Question: How to show percentage in <URL> on chart like this?
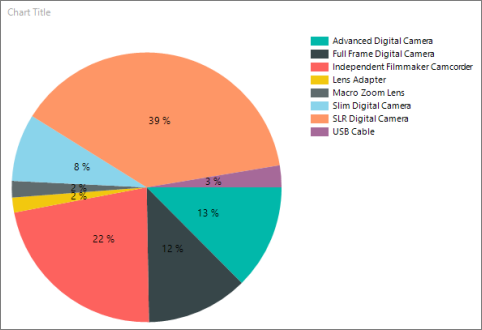
Answer: To do this task you have to enable to make the labels visible and place the position as LabelInsideHorizontal, in the following code the solution is shown.
'''
series->setLabelsVisible();
series->setLabelsPosition(QPieSlice::LabelInsideHorizontal);
for(auto slice : series->slices())
slice->setLabel(QString("%1%").arg(100*slice->percentage(), 0, 'f', 1));
'''
<URL>
PyQt5:
'''
import sys
from PyQt5 import QtCore, QtGui, QtWidgets, QtChart
if __name__ == "__main__":
app = QtWidgets.QApplication(sys.argv)
series = QtChart.QPieSeries()
series.append("Jane", 1)
series.append("Joe", 2)
series.append("Andy", 3)
series.append("Barbara", 4)
series.append("Axel", 5)
chart = QtChart.QChart()
chart.addSeries(series)
chart.setTitle("Simple piechart example")
chart.legend().hide()
series.setLabelsVisible()
series.setLabelsPosition(QtChart.QPieSlice.LabelInsideHorizontal)
for slice in series.slices():
slice.setLabel("{:.1f}%".format(100 * slice.percentage()))
chartView = QtChart.QChartView(chart)
chartView.setRenderHint(QtGui.QPainter.Antialiasing)
window = QtWidgets.QMainWindow()
window.setCentralWidget(chartView)
window.resize(640, 480)
window.show()
sys.exit(app.exec())
'''